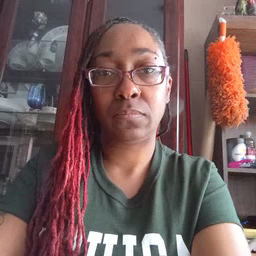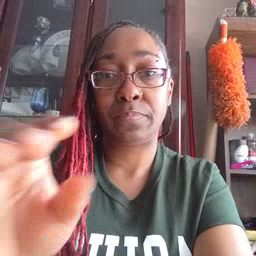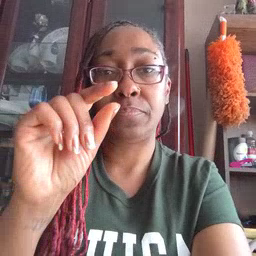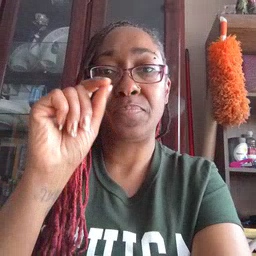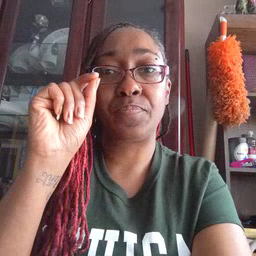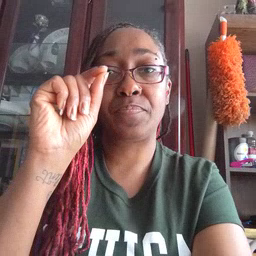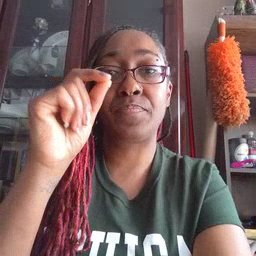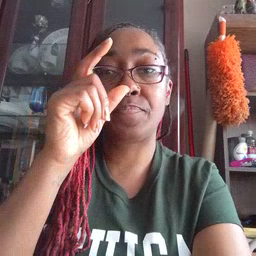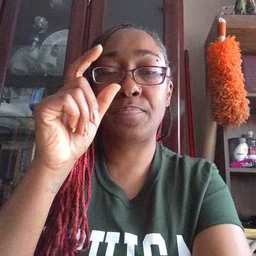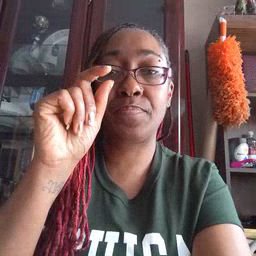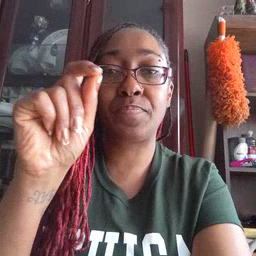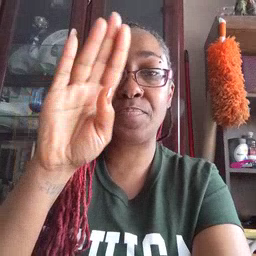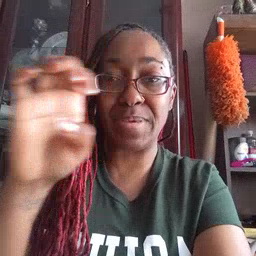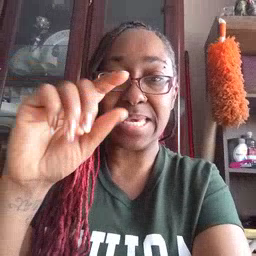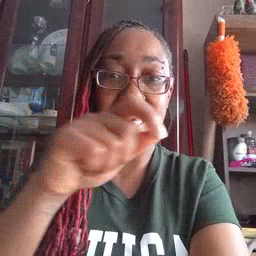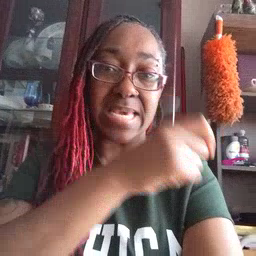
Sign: bee